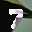
Label: 7